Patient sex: M
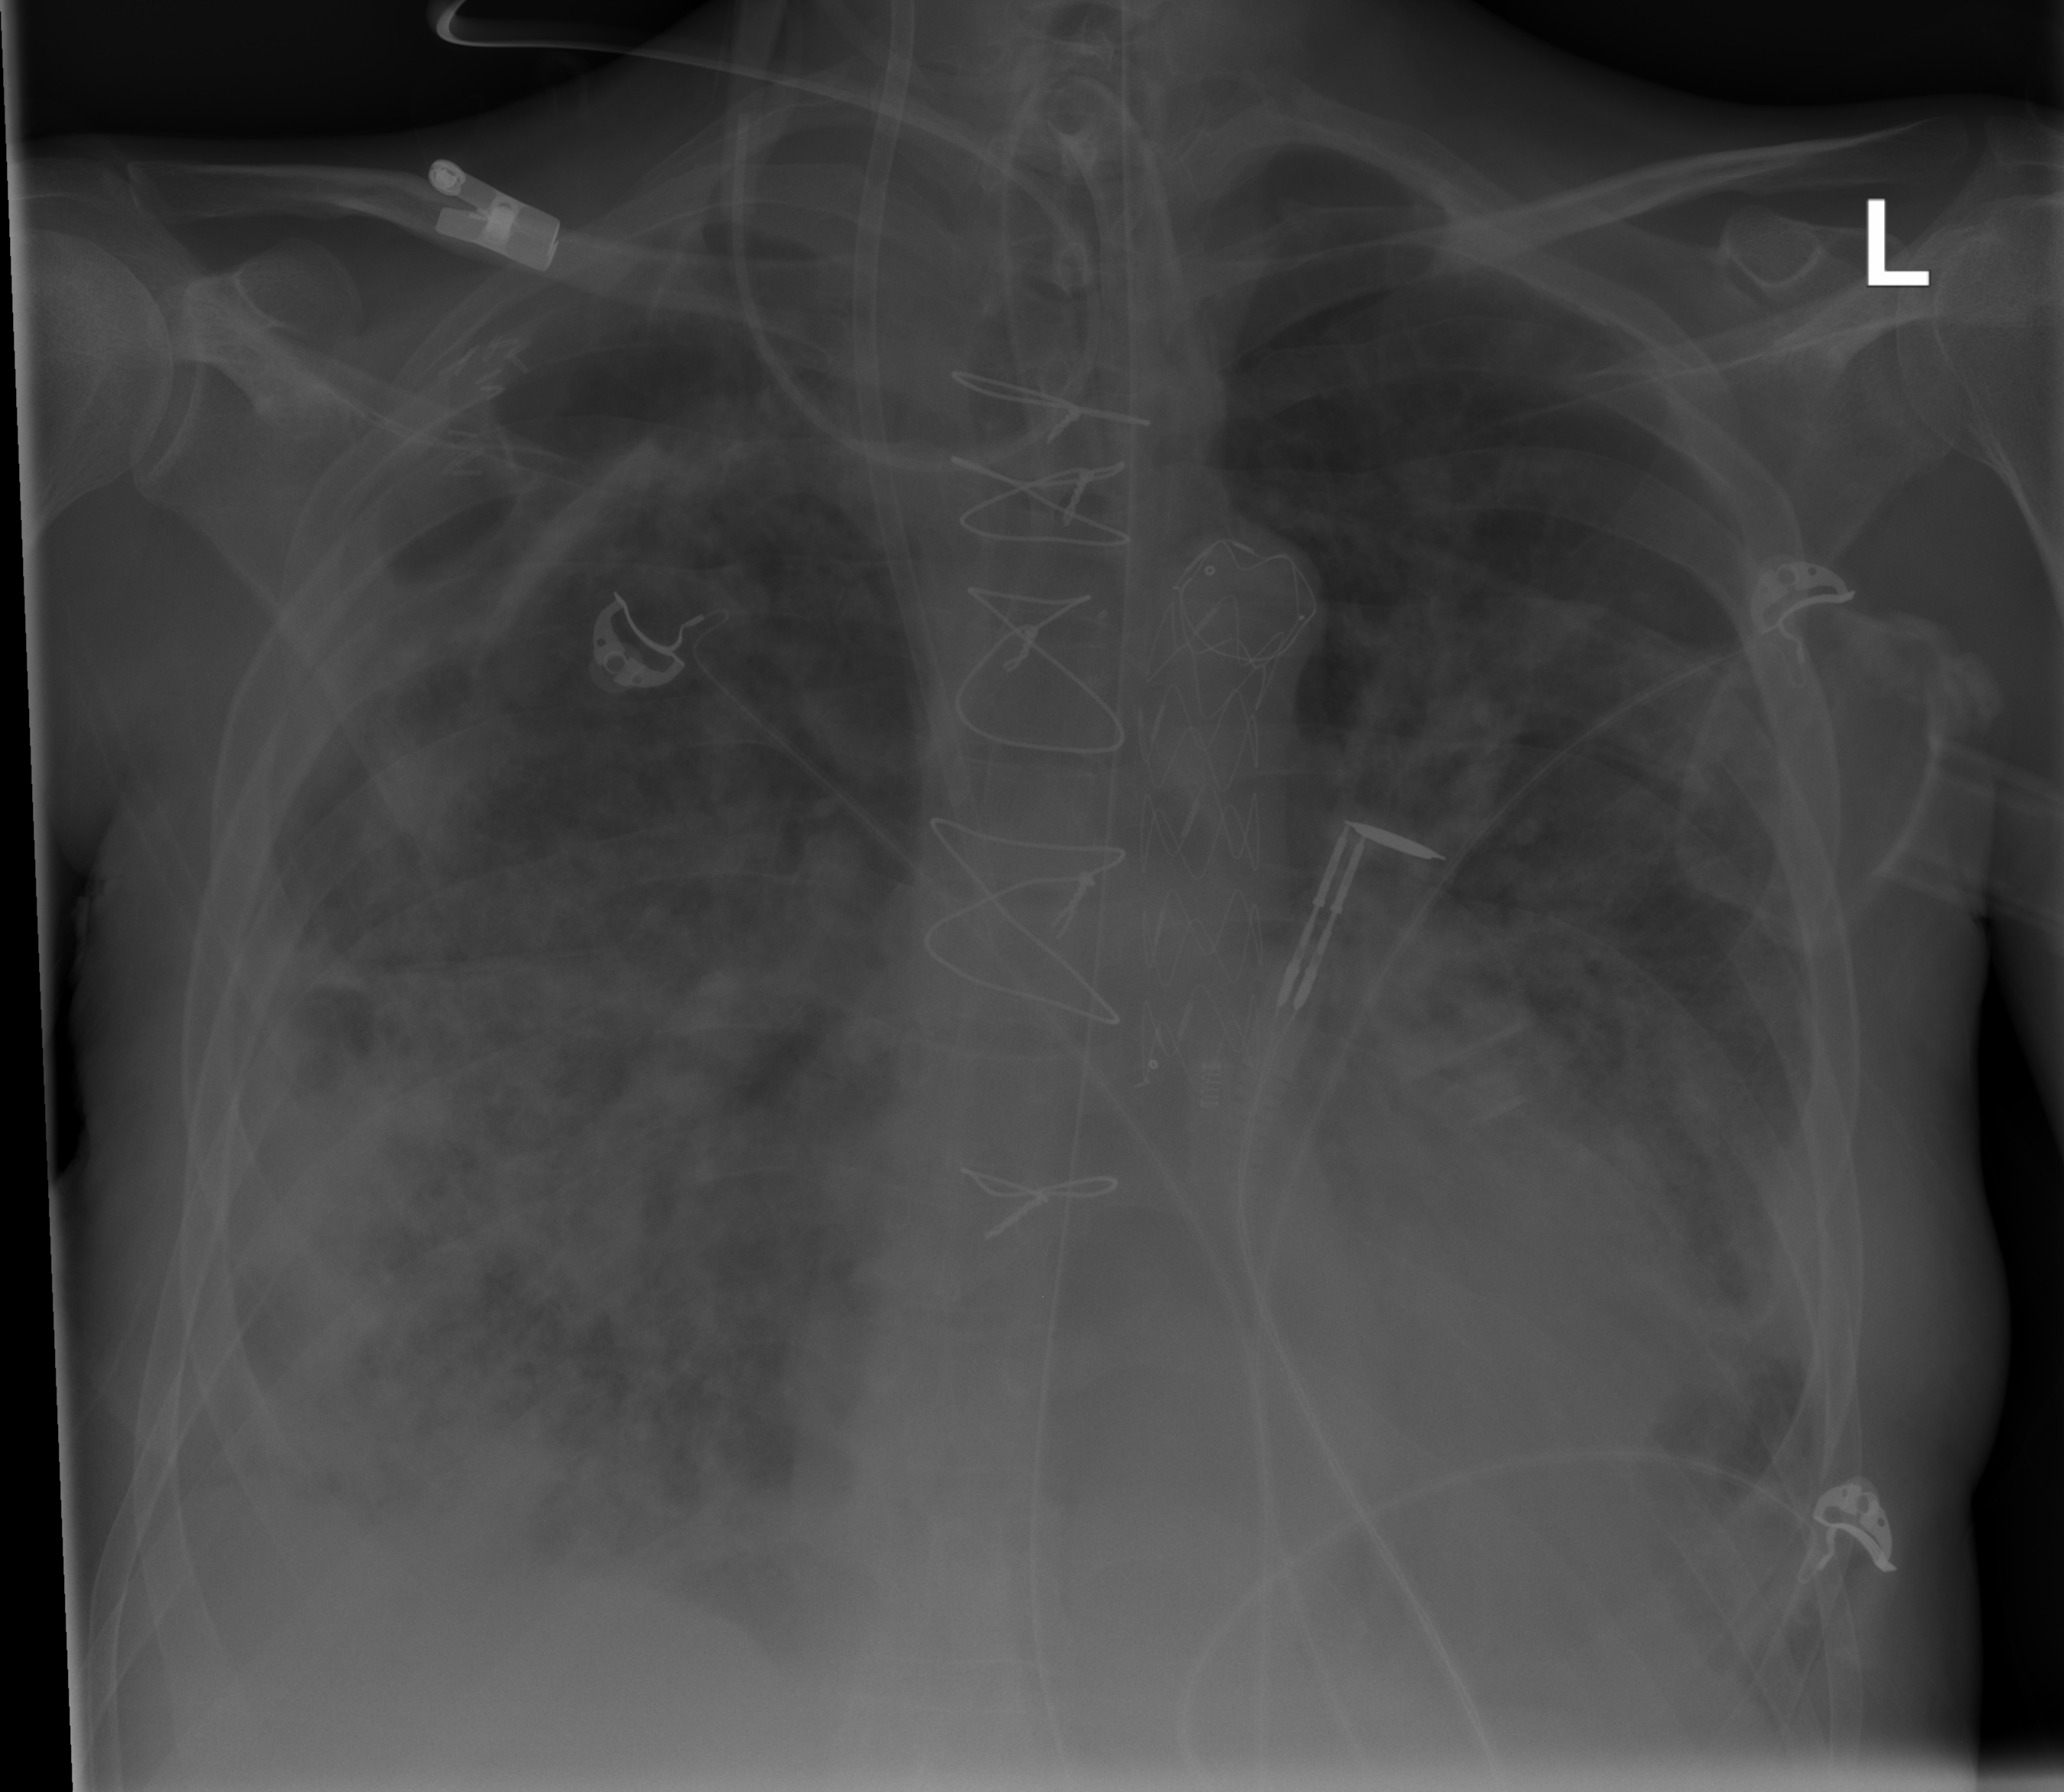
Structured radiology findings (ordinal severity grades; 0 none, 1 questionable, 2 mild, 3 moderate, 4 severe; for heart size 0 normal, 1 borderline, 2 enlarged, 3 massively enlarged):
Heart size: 1
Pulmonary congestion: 2
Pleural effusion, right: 2
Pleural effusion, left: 2
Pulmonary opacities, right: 3
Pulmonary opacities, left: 2
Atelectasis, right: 3
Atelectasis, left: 2